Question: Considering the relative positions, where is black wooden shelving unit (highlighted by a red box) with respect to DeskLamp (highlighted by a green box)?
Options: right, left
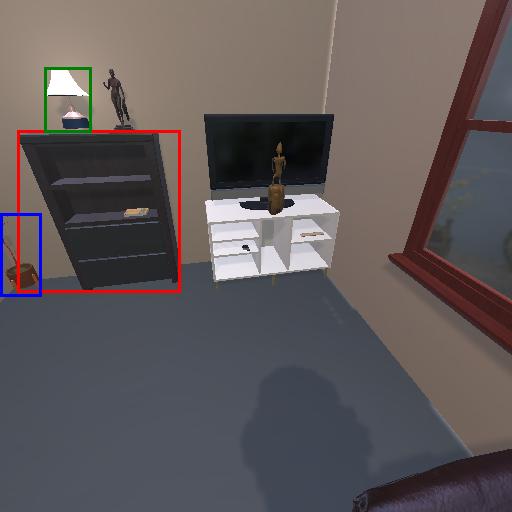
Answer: right